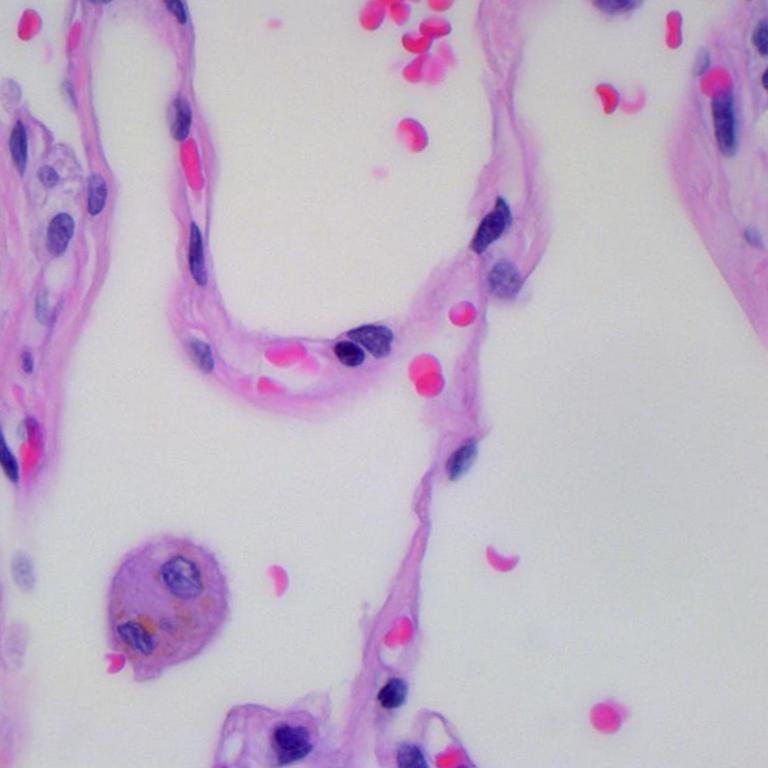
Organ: lung
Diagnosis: benign